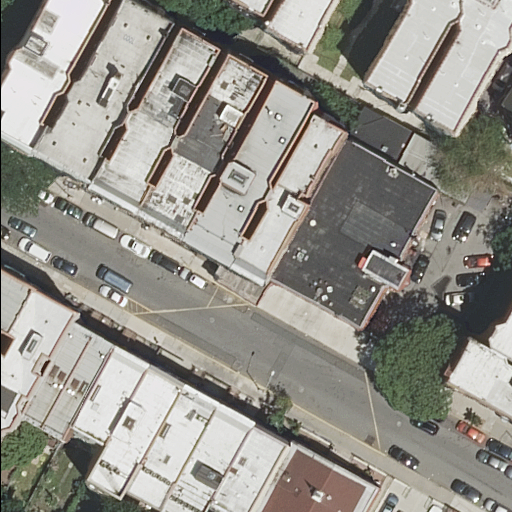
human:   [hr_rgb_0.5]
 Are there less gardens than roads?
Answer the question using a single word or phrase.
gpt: yes

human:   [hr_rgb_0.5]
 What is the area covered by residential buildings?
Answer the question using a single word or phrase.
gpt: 4319m2

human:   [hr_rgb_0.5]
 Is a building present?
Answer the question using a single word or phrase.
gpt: yes

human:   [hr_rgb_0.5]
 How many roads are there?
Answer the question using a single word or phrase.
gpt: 3

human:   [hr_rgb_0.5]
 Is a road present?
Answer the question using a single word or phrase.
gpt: yes

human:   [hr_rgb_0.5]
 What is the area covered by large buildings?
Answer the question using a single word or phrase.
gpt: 1435m2

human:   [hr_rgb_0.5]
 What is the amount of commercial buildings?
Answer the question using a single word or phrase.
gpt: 0

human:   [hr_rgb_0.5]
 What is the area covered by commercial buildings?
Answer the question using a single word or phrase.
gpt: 0m2

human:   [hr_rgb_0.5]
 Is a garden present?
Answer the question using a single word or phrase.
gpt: yes

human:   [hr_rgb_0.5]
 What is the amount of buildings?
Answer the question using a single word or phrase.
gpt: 23

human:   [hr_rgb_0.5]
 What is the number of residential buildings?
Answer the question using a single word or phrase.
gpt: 22

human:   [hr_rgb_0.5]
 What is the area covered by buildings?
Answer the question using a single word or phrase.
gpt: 5211m2

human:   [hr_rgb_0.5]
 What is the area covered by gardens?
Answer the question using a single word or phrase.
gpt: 1716m2

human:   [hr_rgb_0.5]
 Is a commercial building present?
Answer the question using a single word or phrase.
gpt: no

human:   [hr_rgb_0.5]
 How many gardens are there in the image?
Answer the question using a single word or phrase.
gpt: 1

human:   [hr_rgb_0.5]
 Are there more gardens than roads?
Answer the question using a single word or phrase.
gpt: no

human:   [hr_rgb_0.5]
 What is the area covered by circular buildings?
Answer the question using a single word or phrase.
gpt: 0m2

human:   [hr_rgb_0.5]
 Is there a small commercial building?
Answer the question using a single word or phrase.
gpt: no

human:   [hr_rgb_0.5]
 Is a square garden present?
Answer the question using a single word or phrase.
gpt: no

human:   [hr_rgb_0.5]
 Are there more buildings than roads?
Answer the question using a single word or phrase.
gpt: yes

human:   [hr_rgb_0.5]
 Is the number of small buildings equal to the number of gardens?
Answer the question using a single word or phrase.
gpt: no

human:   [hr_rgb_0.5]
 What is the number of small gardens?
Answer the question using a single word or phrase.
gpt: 0

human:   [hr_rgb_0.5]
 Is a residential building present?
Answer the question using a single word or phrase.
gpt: yes

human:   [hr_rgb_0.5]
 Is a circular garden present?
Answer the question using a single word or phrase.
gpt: no

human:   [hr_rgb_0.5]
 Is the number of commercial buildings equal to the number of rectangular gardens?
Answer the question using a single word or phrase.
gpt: no

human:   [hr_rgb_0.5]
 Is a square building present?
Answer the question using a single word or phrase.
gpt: no

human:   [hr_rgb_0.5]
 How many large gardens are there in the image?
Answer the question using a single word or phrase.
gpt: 1

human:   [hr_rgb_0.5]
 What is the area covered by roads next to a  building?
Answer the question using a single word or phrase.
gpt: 0m2

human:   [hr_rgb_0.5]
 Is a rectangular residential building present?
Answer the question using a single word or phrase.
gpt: yes

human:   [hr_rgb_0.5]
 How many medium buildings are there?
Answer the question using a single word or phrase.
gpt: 16

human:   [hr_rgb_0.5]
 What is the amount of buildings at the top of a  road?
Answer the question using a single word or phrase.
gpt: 18

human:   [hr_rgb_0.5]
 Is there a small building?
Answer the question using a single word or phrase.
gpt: yes

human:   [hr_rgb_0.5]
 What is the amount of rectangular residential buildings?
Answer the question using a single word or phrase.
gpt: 9

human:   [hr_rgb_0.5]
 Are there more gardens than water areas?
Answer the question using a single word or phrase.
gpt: yes

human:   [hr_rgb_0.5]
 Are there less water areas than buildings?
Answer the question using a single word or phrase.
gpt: yes

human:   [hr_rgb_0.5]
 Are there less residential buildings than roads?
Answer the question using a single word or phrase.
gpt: no

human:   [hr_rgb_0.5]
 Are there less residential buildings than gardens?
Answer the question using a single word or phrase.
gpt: no

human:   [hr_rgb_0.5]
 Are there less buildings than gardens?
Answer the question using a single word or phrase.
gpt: no

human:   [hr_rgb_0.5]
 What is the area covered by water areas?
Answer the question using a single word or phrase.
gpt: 0m2

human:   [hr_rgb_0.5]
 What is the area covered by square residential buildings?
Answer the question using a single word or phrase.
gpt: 0m2

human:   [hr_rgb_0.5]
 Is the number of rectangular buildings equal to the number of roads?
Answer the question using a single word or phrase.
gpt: no

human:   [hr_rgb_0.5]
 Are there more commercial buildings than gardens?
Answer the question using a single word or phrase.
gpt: no

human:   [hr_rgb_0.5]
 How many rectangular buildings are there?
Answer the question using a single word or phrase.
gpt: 9

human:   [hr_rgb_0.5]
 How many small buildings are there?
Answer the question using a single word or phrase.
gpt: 5

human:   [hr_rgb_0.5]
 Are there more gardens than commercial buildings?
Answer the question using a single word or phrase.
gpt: yes

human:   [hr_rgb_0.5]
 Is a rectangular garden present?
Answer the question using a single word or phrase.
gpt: yes

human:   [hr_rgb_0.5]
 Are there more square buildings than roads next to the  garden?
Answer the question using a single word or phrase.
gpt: no

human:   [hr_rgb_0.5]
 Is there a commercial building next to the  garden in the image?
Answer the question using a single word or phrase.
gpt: no

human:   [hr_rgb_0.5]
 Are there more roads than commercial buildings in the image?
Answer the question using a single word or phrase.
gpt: yes

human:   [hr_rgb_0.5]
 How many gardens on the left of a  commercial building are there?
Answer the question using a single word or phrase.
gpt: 0

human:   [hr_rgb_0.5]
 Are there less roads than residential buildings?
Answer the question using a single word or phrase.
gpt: yes

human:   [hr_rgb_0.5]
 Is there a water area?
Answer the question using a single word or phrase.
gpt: no

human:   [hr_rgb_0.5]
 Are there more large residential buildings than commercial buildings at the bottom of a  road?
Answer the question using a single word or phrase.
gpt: yes

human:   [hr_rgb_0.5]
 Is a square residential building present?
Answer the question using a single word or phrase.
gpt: no

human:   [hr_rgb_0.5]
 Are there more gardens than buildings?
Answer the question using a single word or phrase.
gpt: no

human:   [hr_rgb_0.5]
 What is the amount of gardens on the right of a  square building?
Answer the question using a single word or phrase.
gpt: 0

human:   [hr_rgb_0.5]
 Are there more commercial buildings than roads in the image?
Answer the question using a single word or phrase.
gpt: no

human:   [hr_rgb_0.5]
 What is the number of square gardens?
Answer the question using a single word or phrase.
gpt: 0

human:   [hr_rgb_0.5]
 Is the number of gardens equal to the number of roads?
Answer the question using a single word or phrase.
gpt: no

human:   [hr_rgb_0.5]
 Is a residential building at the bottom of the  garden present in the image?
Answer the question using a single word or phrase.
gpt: yes

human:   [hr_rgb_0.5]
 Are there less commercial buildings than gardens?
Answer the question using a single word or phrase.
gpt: yes

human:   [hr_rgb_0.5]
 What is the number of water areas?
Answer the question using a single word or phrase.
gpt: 0

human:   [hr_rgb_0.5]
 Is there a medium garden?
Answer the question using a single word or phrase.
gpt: no

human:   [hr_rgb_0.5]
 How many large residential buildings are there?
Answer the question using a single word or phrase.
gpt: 1